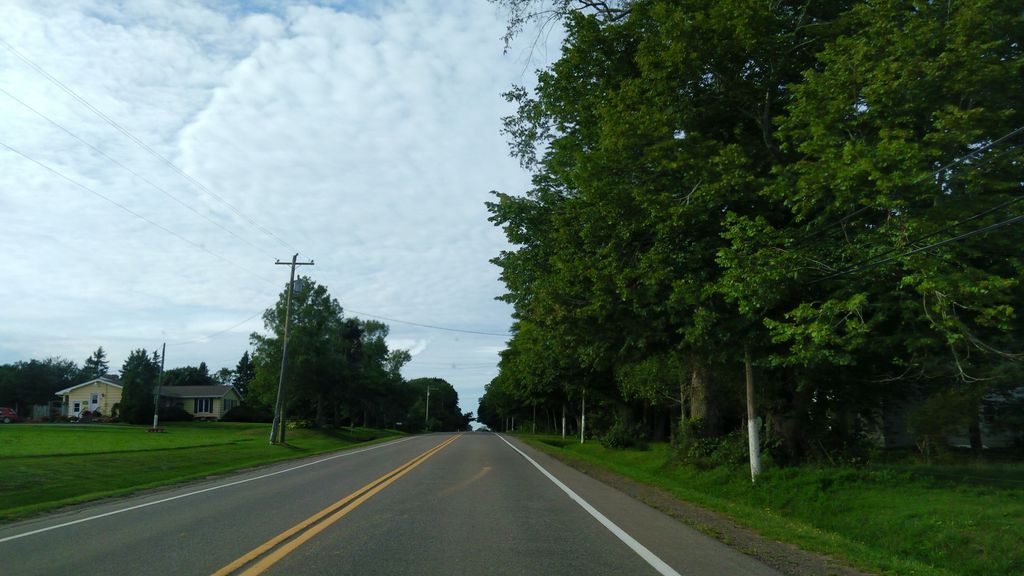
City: charlottetown